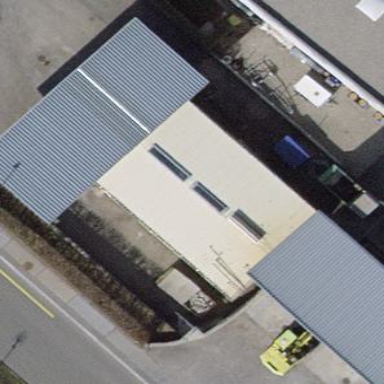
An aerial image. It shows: Industrial building.